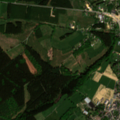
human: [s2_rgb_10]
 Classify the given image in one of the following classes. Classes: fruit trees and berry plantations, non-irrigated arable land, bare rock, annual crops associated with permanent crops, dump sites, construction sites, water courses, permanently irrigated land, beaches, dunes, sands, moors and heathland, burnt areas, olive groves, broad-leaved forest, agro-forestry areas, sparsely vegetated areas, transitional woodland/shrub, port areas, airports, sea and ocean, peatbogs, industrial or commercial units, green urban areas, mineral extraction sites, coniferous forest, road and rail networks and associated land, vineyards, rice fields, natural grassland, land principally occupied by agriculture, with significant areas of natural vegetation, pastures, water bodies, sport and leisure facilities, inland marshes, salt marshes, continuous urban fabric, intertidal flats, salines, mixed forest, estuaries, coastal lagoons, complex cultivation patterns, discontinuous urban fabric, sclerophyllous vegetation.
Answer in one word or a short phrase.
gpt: discontinuous urban fabric, pastures, coniferous forest, mixed forest, transitional woodland/shrub